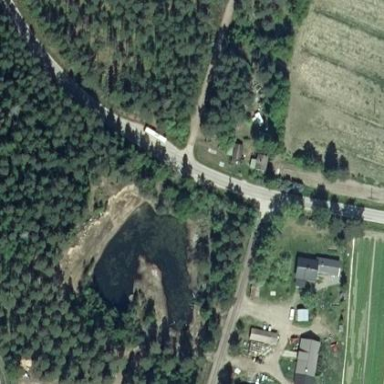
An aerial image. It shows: Pond surrounded by natural water.